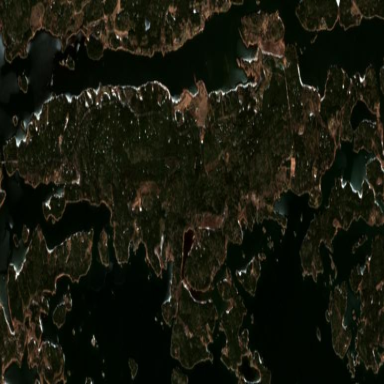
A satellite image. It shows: Island with natural coastline.